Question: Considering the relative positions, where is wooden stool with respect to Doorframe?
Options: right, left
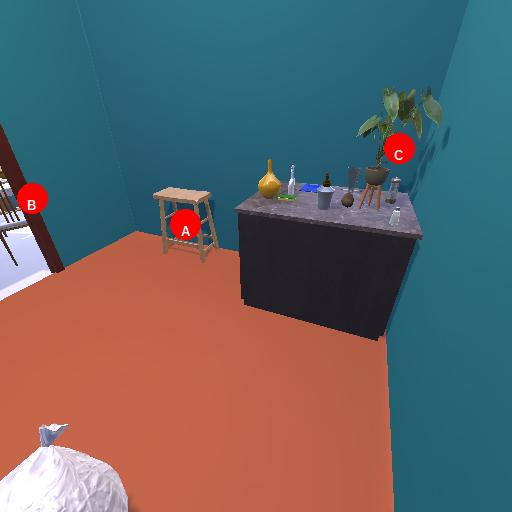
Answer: right